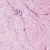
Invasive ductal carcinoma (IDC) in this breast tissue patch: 0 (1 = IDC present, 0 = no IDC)